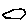
Label: hexagon